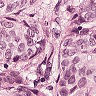
Metastatic tissue present: yes